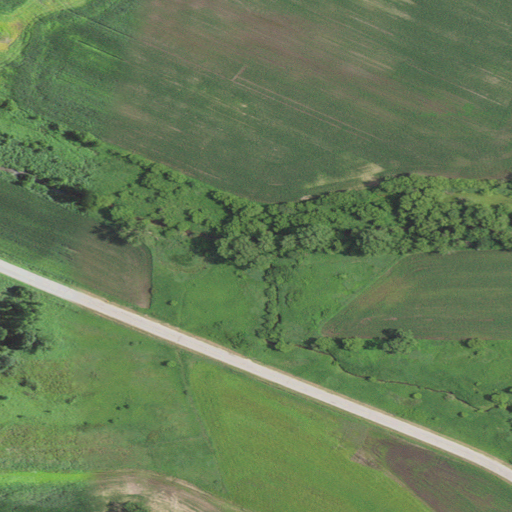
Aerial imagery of valley in Wisconsin named Browns Valley containing cultivated crops, pasture, low intensity development, open development, herbaceous wetlands, and medium intensity development